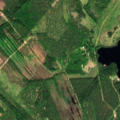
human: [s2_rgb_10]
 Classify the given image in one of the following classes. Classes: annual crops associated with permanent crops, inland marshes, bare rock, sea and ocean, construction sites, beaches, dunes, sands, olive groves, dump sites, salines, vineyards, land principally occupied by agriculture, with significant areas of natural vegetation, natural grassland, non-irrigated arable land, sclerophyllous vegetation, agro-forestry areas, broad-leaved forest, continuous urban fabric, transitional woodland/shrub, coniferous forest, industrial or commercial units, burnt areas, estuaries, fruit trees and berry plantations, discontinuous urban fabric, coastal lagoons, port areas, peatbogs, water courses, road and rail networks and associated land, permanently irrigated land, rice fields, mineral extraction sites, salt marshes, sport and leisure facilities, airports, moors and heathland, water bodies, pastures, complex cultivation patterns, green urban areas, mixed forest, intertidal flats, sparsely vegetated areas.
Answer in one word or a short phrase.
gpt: coniferous forest, transitional woodland/shrub, peatbogs, water bodies